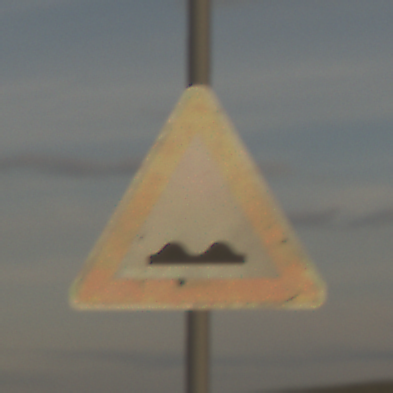
Verkehrszeichen: UnebeneFahrbahn
Umgebung: Outdoor, Nature
Tageszeit: SunriseSunset
Wetter: PartlyCloudy
Licht: Natural
Jahreszeit: NotSpecified
Kontrast: LowContrast